Question: I am working on asp.net project and I want to make a page that have something like this :

I want to put the images in the previous picture in something like a data templates and I want to show the pages numbers in that way ....
Is there a good article or tutorial that can help me to perform this ... because I'm a beginner in this field ....
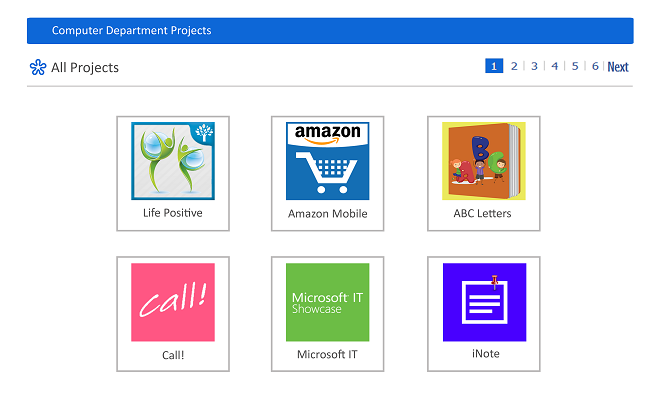
Answer: Assume view models:
'''
public class ProjectVM
{
public String ImageUrl { get; set; }
public String ProjectName { get; set; }
}
public class IndexVM
{
// nuget> Install-Package PagedList
public IPagedList<ProjectVM> projects { get; set; }
}
'''
Then your controller:
'''
public class HomeController : Controller
{
public ActionResult Index(Int32 page = 1)
{
IndexVM model = new IndexVM
{
Projects = projectService.GetProjects().ToPagedList(page, 6)
};
return View(model);
}
}
'''
Then your views:
'''
@model ProjectVM
@* Or however you display it... *@
<div class="span4">
<img src="@Model.ImageUrl" />
<p>@Model.Name</p>
</div>
'''
'''
@mode IndexVM
@* Or however you display it... *@
<div class="content">
<section>
<div class="title">
<h1>All projects</h1>
<div class="paging">
@Html.PagedListPager((IPagedList)Model.Projects, page => Url.Action("Index", new { page }))
</div>
@Html.DisplayFor(x => x.Projects)
</div>
'''
Example project found <URL>